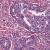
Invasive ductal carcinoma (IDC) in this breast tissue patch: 1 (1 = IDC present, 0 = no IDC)